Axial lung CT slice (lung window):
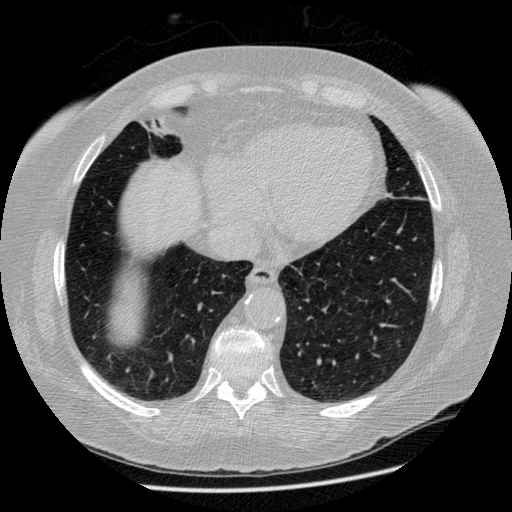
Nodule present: no